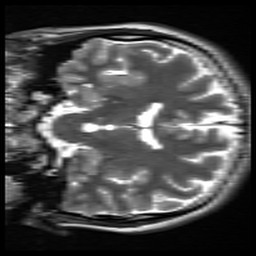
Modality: inplaneT2
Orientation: coronal
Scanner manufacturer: siemens
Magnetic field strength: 3 T
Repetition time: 7.02 s
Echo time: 0.069 s